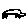
Label: car